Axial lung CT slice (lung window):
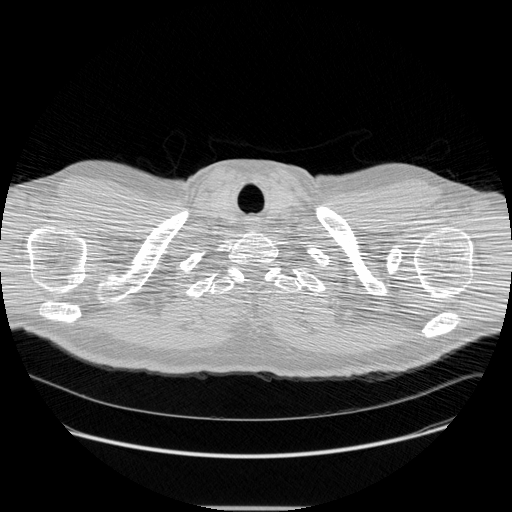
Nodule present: no